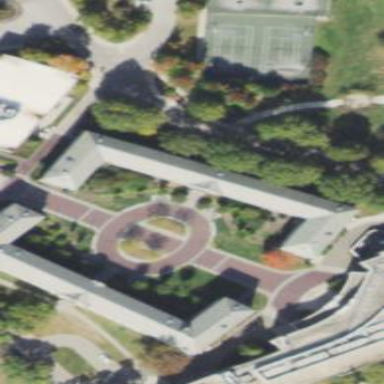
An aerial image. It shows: Dormitory with tiled roof.